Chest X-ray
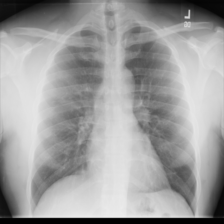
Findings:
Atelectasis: negative
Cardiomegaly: negative
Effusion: negative
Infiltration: negative
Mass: negative
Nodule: negative
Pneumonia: negative
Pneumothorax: negative
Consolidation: negative
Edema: negative
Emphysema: negative
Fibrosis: negative
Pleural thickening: negative
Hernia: negative